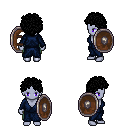
a pixel art fantasy rpg character, female body template, dark elf, purple skin, blue robe, teal pants, black curly afro hairstyle, shield, four views (front, back, left, right), 2x2 character sprite sheet, small pixel art, hard edges, no anti-aliasing